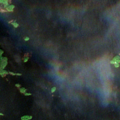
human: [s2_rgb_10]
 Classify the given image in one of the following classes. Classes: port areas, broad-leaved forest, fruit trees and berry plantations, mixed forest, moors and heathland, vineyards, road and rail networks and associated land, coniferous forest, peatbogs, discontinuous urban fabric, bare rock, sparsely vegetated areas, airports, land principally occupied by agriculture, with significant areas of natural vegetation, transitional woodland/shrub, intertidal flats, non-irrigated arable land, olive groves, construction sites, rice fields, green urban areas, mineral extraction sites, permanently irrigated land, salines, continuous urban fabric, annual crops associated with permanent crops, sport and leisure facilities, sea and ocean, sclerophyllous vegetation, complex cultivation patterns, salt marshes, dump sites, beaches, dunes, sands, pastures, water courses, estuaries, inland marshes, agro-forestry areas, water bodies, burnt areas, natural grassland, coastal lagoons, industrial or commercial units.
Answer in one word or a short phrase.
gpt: broad-leaved forest, coniferous forest, water bodies